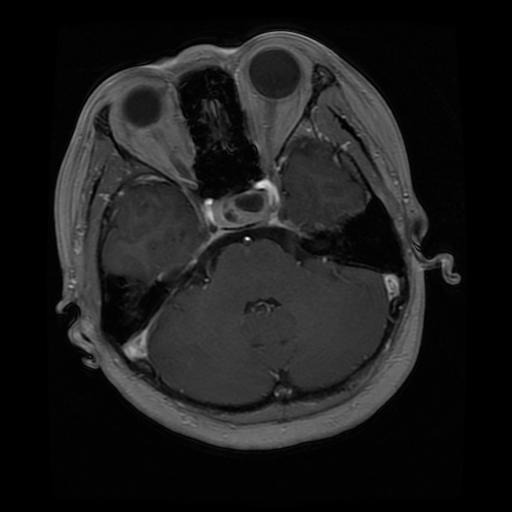
Label: pituitary